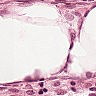
Metastatic tissue present: no